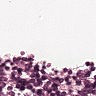
Metastatic tissue present: no